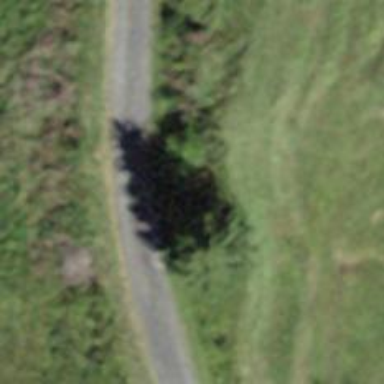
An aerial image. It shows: Unclassified road.